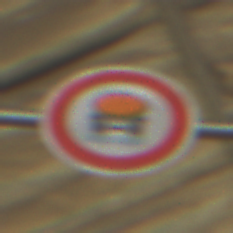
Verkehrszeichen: VerbotFahrzeugeWassergefaehrdenderLadung
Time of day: MorningAfternoon
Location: Roofed (Special)
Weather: NotSpecified
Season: NotSpecified
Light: Artificial